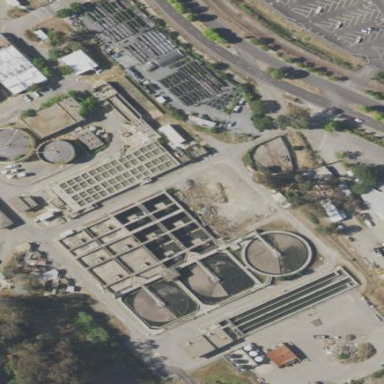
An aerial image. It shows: View of wastewater plant.